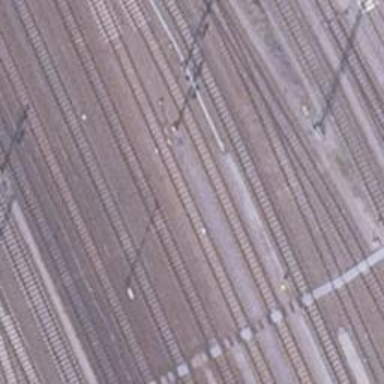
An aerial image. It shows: Railway signal.